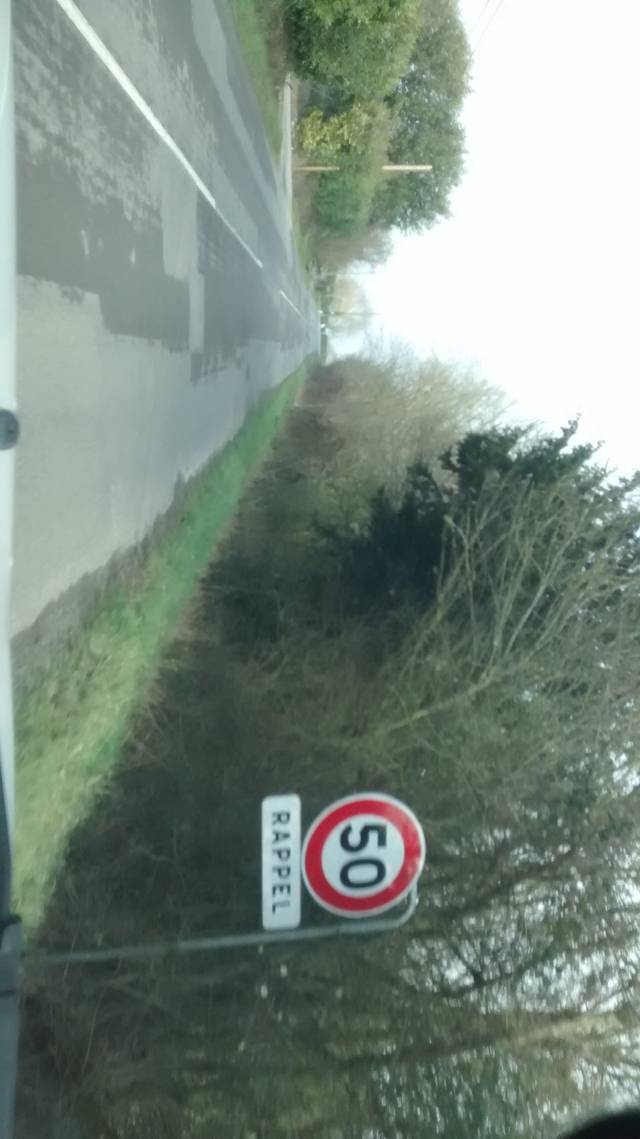
Region: France
Coordinates: 48.087, -1.757